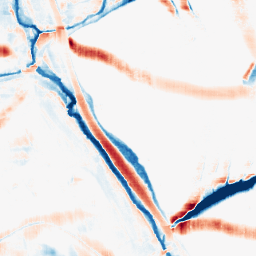
Category: morphological
Decomposition family: morphological_rect
Decomposition parameters: operation: average
width: 20
height: 20
Upsampling method: sinc_blackman
Upsampling parameters: scale: 4
kernel_size: 8
Upsampling scale: 4